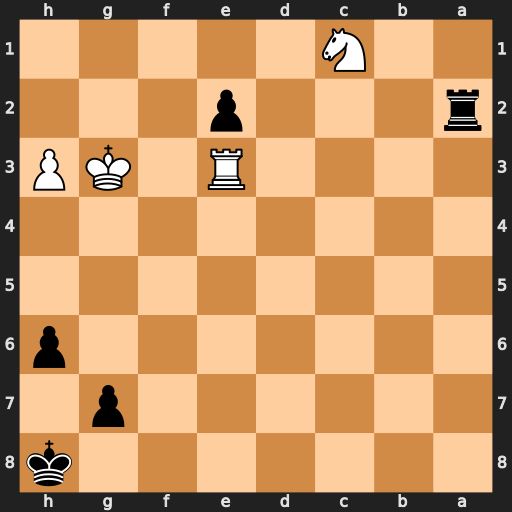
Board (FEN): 7k/6p1/7p/8/8/4R1KP/r3p3/2N5
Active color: b
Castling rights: -
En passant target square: -
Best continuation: Ra3 Kf2 Rxe3